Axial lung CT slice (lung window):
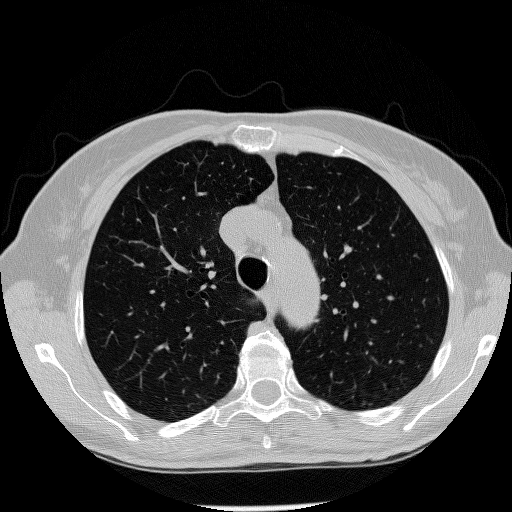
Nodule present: no